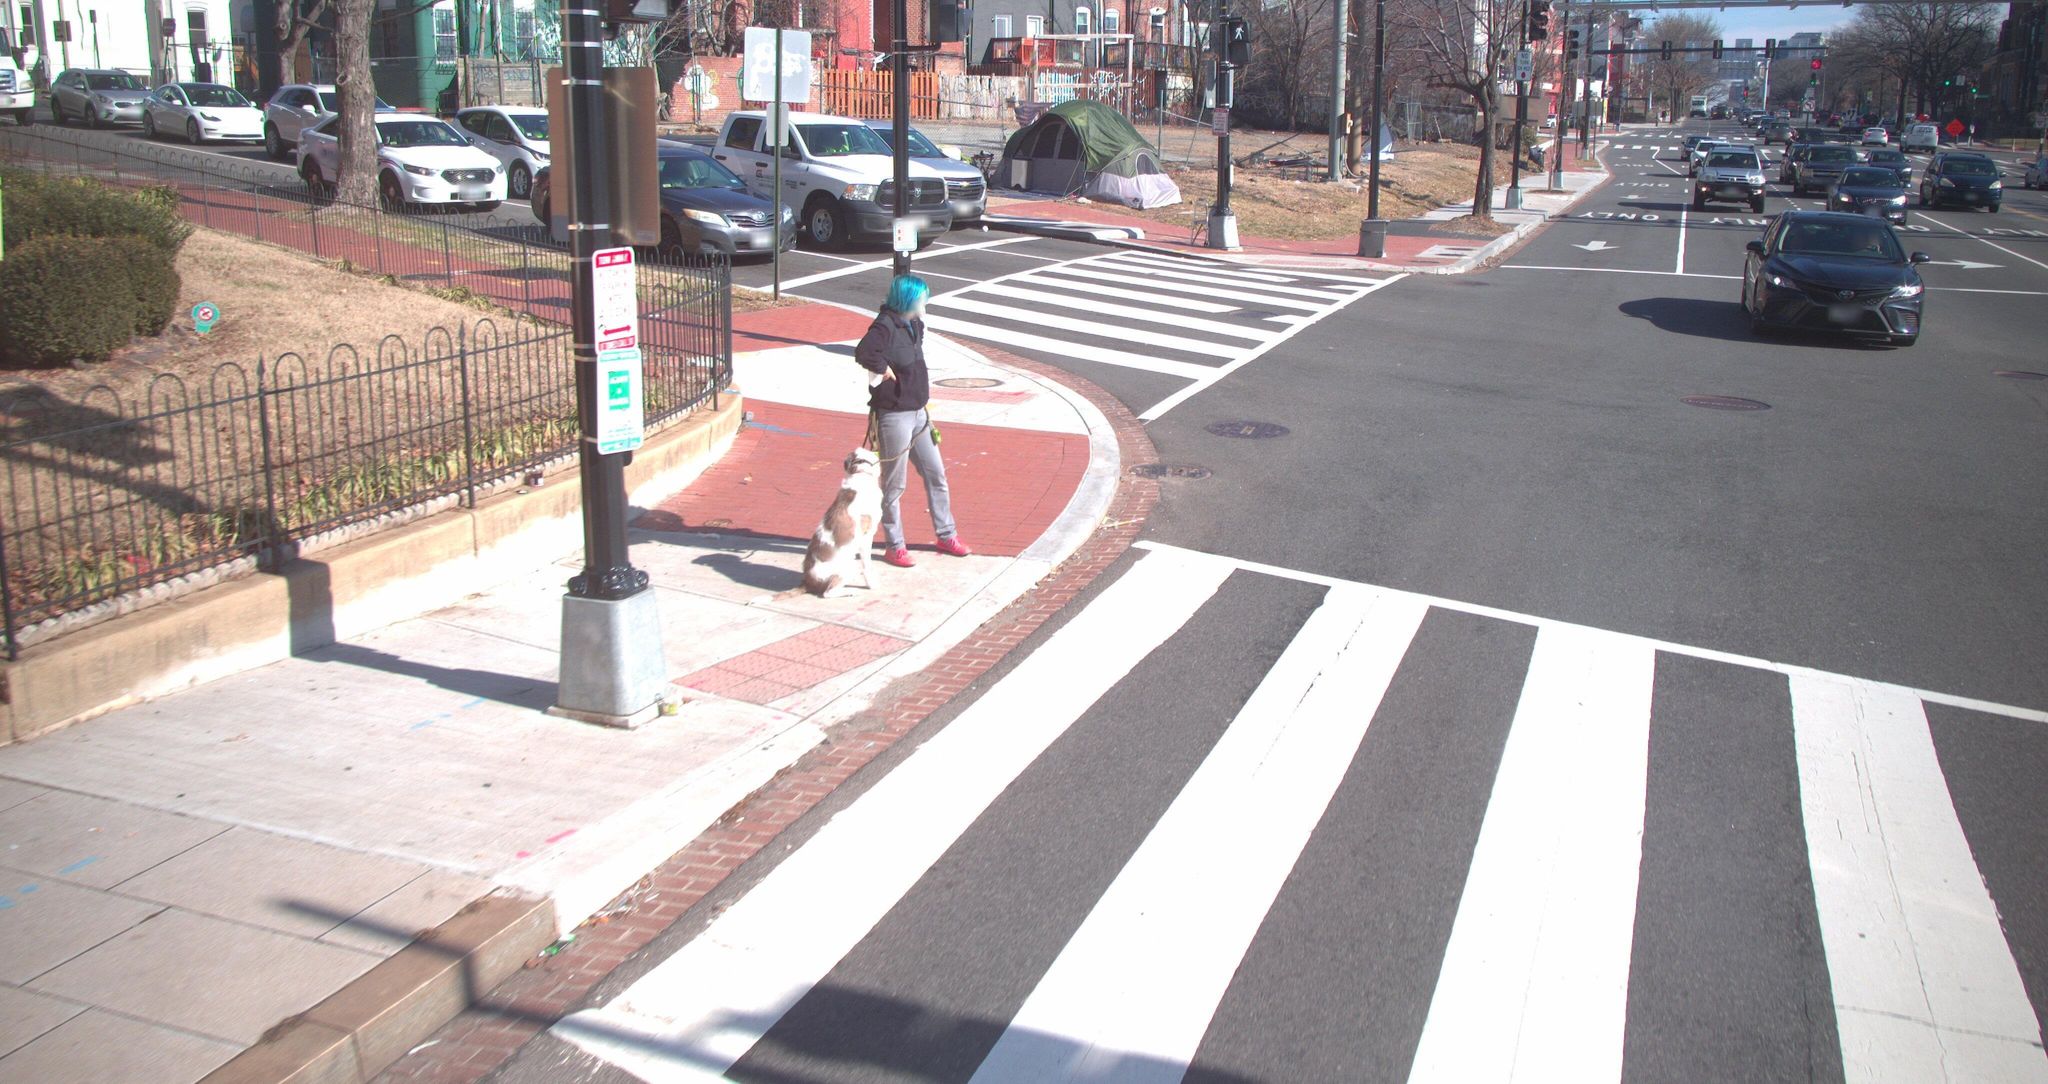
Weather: clear
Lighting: day
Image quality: good
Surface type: walking surface
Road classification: trunk
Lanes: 2, 3
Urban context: urban centre
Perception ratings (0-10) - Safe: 5.53, Lively: 7.19, Beautiful: 5.13, Boring: 3.97, Depressing: 3.1, Wealthy: 6.15